Question: Does anyone know how add a gradient to the bottom of a uitableviewcell or the uiimageview like the image shown below does?

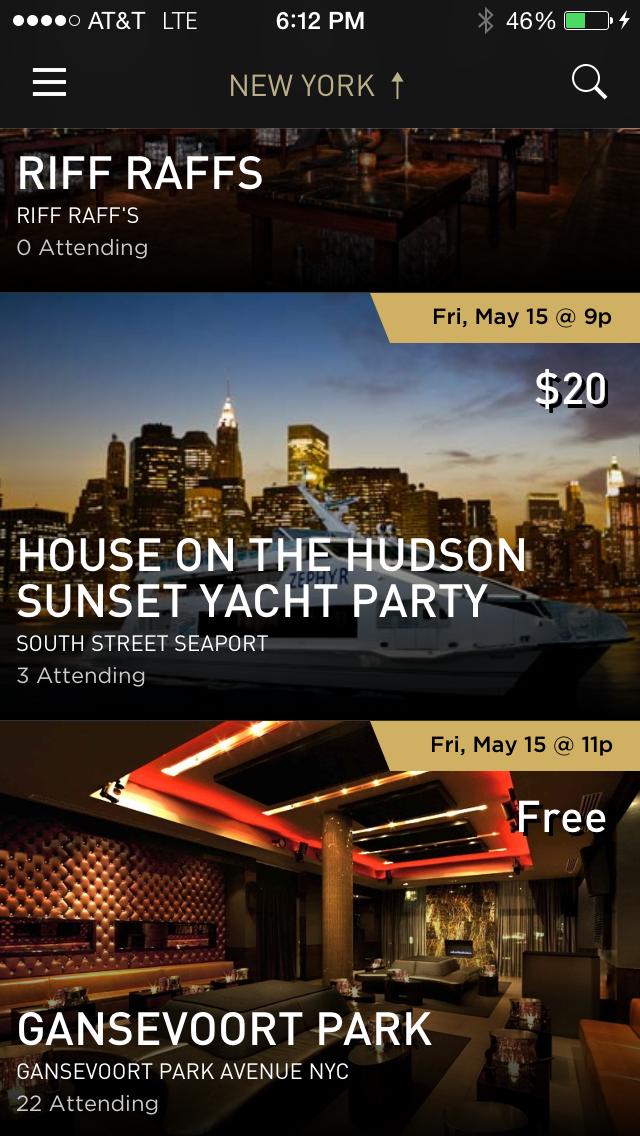
Answer: Add this class into your project ():
'''
class UIGradientImageView: UIImageView {
let myGradientLayer: CAGradientLayer
override init?(frame: CGRect){
myGradientLayer = CAGradientLayer()
super.init(frame: frame)
self.setup()
addGradientLayer()
}
func addGradientLayer(){
if myGradientLayer.superlayer == nil{
self.layer.addSublayer(myGradientLayer)
}
}
required init(coder aDecoder: NSCoder){
myGradientLayer = CAGradientLayer()
super.init(coder: aDecoder)
self.setup()
addGradientLayer()
}
func getColors() -> [CGColorRef] {
return [UIColor.clearColor().CGColor, UIColor(red: 0, green: 0, blue: 0, alpha: 0.5).CGColor]
}
func getLocations() -> [CGFloat]{
return [0.5, 0.9]
}
func setup() {
myGradientLayer.startPoint = CGPoint(x: 0.5, y: 0)
myGradientLayer.endPoint = CGPoint(x: 0.5, y: 1)
let colors = getColors()
myGradientLayer.colors = colors
myGradientLayer.opaque = false
myGradientLayer.locations = getLocations()
}
override func layoutSubviews() {
super.layoutSubviews()
myGradientLayer.frame = self.layer.bounds
}
}
'''
'''
#import "UIGradientImageView.h"
@interface UIGradientImageView()
@property (nonatomic, strong) CAGradientLayer *myGradientLayer;
@end
@implementation UIGradientImageView
-(instancetype)initWithFrame:(CGRect)frame{
if(self){
self = [super initWithFrame:frame];
self.myGradientLayer = [[CAGradientLayer alloc]init];
[self setup];
[self addGradientLayer];
}
return self;
}
-(instancetype)initWithCoder:(NSCoder *)aDecoder{
if(self){
self = [super initWithCoder:aDecoder];
self.myGradientLayer = [[CAGradientLayer alloc]init];
[self setup];
[self addGradientLayer];
}
return self;
}
-(void)addGradientLayer{
if (self.myGradientLayer.superlayer == nil) {
[self.layer addSublayer:self.myGradientLayer];
}
}
'''
Make your 'UIImageView' class on your storyboard to be this one instead of default.